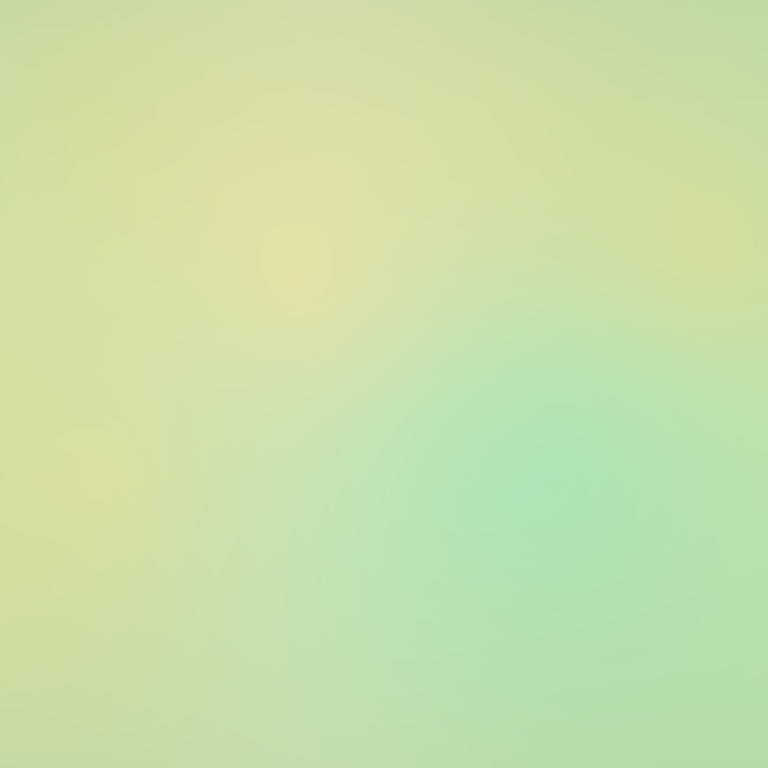
Abstract light effect, smooth gradient from soft yellow to gentle teal, calm atmosphere, diffuse light, no room, no furniture, no objects.